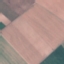
Land use / land cover: AnnualCrop